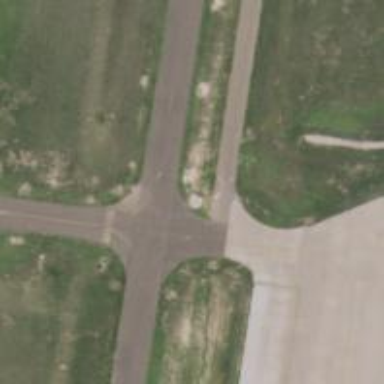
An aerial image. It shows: Image of taxiway at airport.